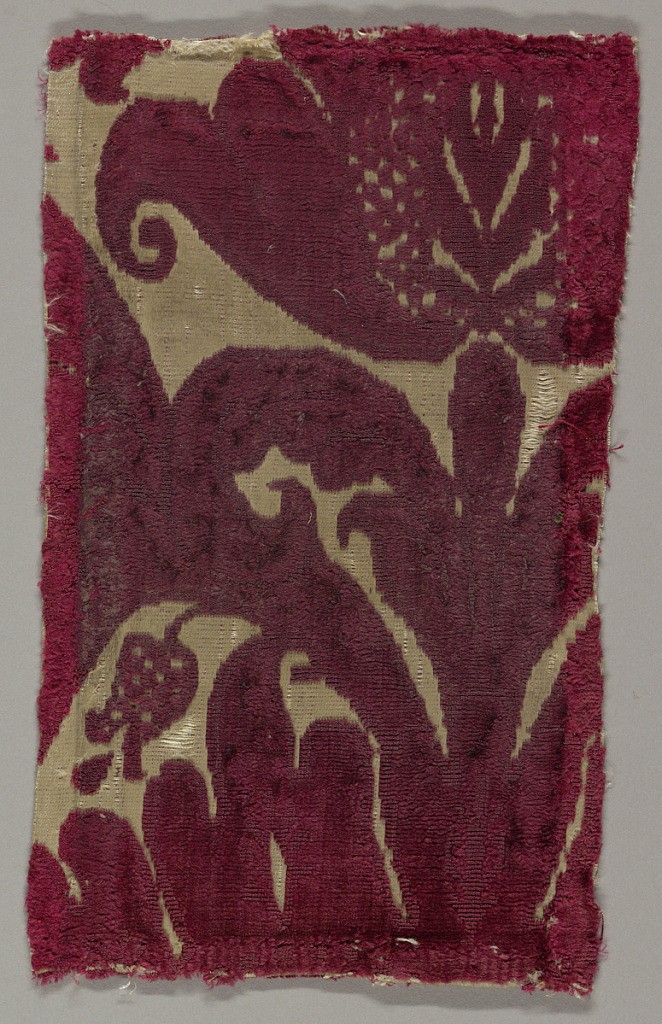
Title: Fragment
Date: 17th century
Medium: silk Technique: cut and uncut supplementary warp pile (velvet) on satin ground
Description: Fragment of red cut and uncut velvet on white satin ground. Portion of large-scale floral motif at top right. Stem and foliage below.